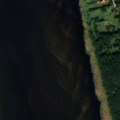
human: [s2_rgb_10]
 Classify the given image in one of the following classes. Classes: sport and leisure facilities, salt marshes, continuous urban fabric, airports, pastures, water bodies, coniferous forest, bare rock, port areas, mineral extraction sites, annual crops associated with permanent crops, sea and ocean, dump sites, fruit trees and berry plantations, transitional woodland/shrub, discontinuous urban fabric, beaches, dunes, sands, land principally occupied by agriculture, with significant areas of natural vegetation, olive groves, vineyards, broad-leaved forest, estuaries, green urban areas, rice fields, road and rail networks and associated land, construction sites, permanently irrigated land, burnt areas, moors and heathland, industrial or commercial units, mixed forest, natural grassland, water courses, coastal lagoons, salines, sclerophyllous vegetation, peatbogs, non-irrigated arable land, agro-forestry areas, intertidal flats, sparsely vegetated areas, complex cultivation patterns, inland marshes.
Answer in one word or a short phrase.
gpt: complex cultivation patterns, coniferous forest, transitional woodland/shrub, inland marshes, coastal lagoons